Question: I'm have a 'LazyColumn' that renders a list of items. However, I now want to fetch more items to add to my lazy list. I don't want to re-render items that have already been rendered in the 'LazyColumn', I just want to add the new items.
How do I do this with a 'StateFlow'? I need to pass a 'page' String to fetch the next group of items, but how do I pass a page into the 'repository.getContent()' method?
'''
class FeedViewModel(
private val resources: Resources,
private val repository: FeedRepository
) : ViewModel() {
// I need to pass a parameter to 'repository.getContent()' to get the next block of items
private val _uiState: StateFlow<UiState> = repository.getContent()
.map { content ->
UiState.Ready(content)
}.catch { cause ->
UiState.Error(cause.message ?: resources.getString(R.string.error_generic))
}.stateIn(
scope = viewModelScope,
started = SharingStarted.WhileSubscribed(stopTimeoutMillis = SUBSCRIBE_TIMEOUT_FOR_CONFIG_CHANGE),
initialValue = UiState.Loading
)
val uiState: StateFlow<UiState>
get() = _uiState
'''
And in my UI, I have this code to observe the flow and render the 'LazyColumn':
'''
val lifecycleAwareUiStateFlow: Flow<UiState> = remember(viewModel.uiState, lifecycleOwner) {
viewModel.uiState.flowWithLifecycle(lifecycleOwner.lifecycle, Lifecycle.State.STARTED)
}
val uiState: UiState by lifecycleAwareUiStateFlow.collectAsState(initial = UiState.Loading)
@Composable
fun FeedLazyColumn(
posts: List<Post> = listOf(),
scrollState: LazyListState
) {
LazyColumn(
modifier = Modifier.padding(vertical = 4.dp),
state = scrollState
) {
// how to add more posts???
items(items = posts) { post ->
Card(post)
}
}
}
'''
I do realize there is a Paging library for Compose, but I'm trying to implement something similar, except the user is in charge of whether or not to load next items.
This is the desired behavior:

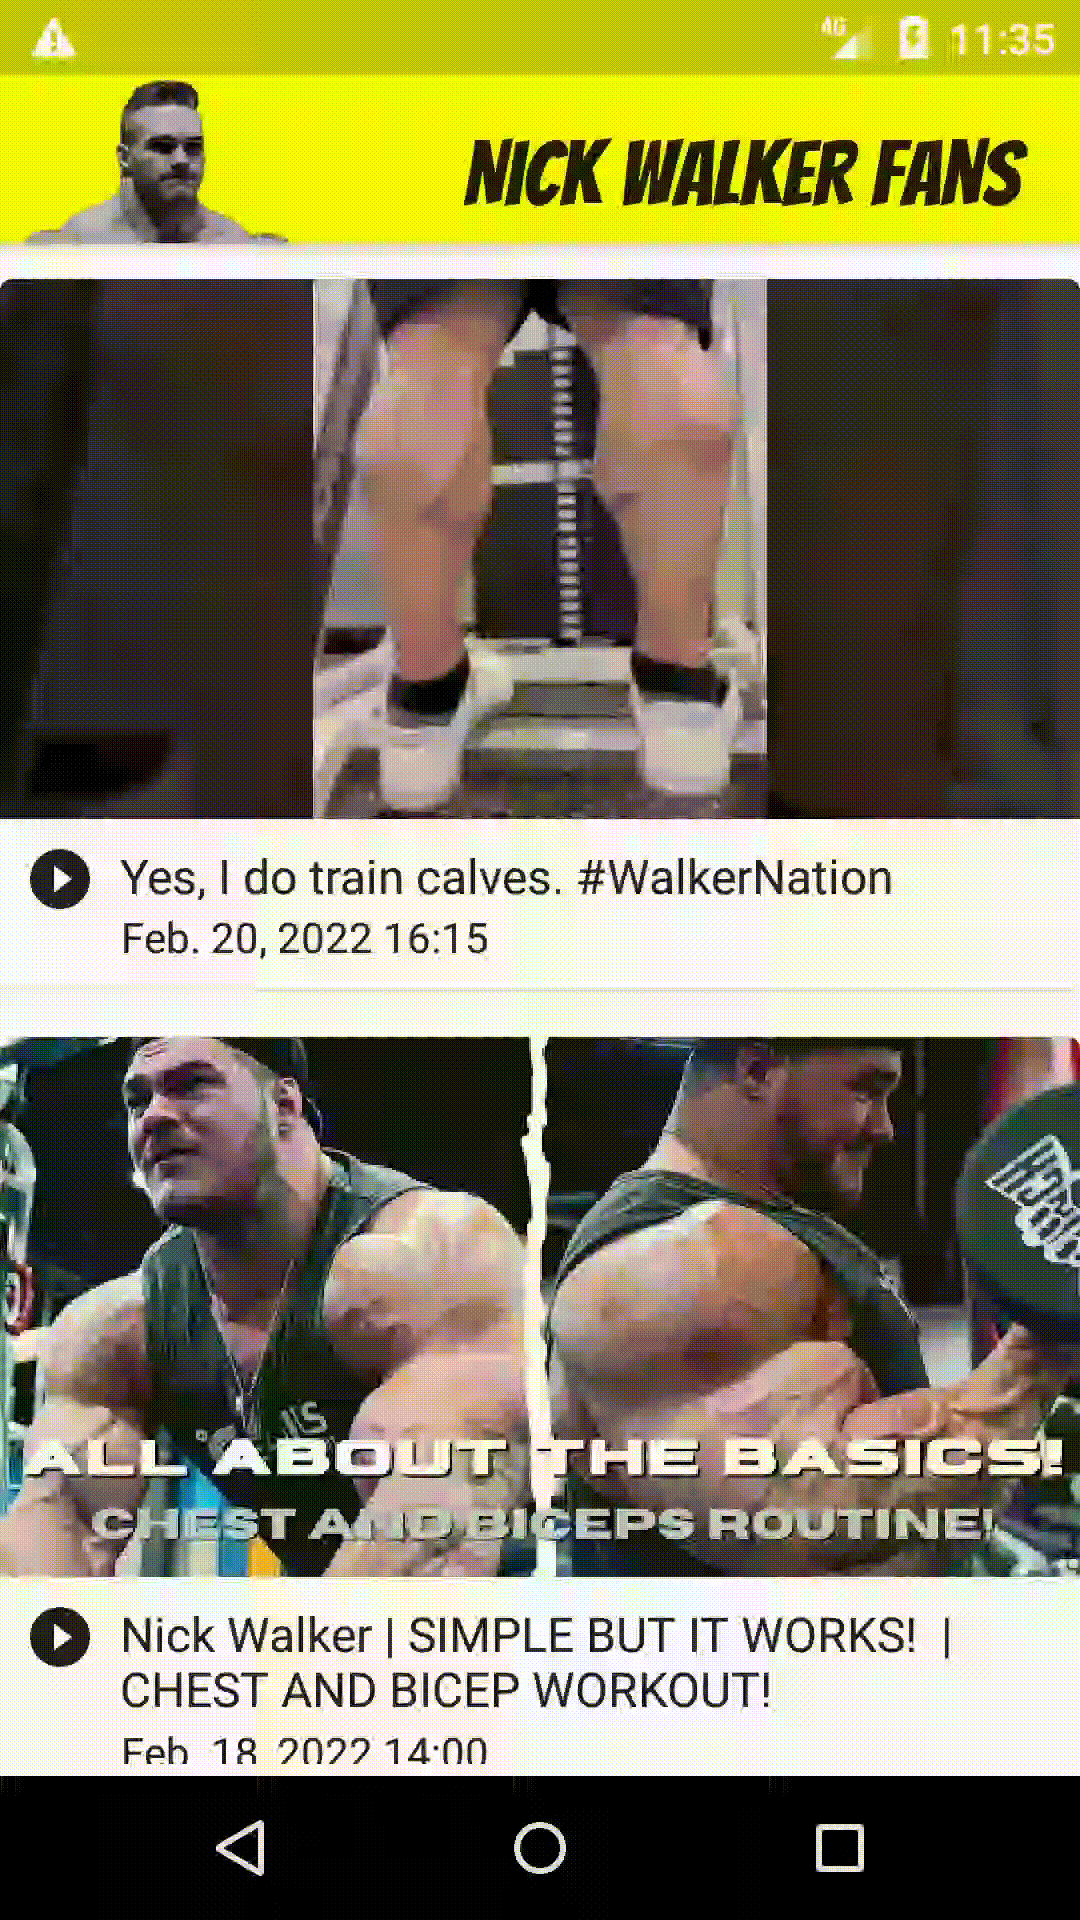
Answer: I was able to solve this by adding the new posts to the old posts before emitting it. See comments below for the relevant lines.
'''
private val _content = MutableStateFlow<Content>(Content())
private val _uiState: StateFlow<UiState> = repository.getContent()
.mapLatest { content ->
_content.value = _content.value + content // ADDED THIS
UiState.Ready(_content.value)
}.catch { cause ->
UiState.Error(cause.message ?: resources.getString(R.string.error_generic))
}.stateIn(
scope = viewModelScope,
started = SharingStarted.WhileSubscribed(stopTimeoutMillis = SUBSCRIBE_TIMEOUT_FOR_CONFIG_CHANGE),
initialValue = UiState.Loading
)
private operator fun Content.plus(content: Content): Content = Content(
posts = this.posts + content.posts,
youTubeNextPageToken = content.youTubeNextPageToken
)
'''
'''
class YouTubeDataSource(private val apiService: YouTubeApiService) :
RemoteDataSource<YouTubeResponse> {
private val nextPageToken = MutableStateFlow<String?>(null)
fun setNextPageToken(nextPageToken: String) {
this.nextPageToken.value = nextPageToken
}
override fun getContent(): Flow<YouTubeResponse> = flow {
// retrigger emit when nextPageToken changes
nextPageToken.collect {
emit(apiService.getYouTubeSnippets(it))
}
}
}
'''